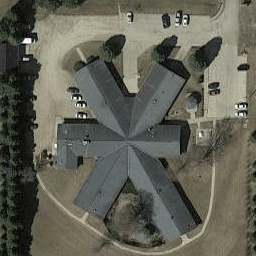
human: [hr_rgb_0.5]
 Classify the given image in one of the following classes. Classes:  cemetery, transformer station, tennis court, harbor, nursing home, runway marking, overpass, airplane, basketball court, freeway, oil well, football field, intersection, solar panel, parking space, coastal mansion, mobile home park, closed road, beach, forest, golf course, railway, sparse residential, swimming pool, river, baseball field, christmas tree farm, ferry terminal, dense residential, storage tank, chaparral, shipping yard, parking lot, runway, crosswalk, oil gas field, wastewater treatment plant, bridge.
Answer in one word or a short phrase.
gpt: nursing home